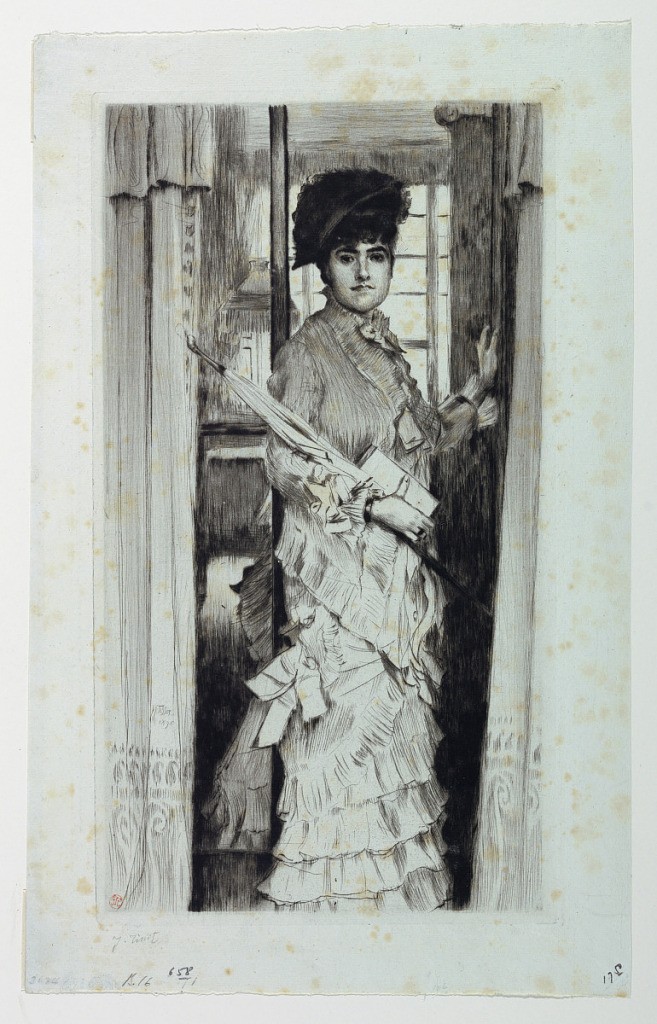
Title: Miss L
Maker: James Joseph Tissot, French, 1836 – 1902
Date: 1876
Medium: Etching and drypoint on paper
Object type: Print
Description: A woman is represented, standing in a doorway; her umbrella rests on her right arm; her left hand is placed on the door.